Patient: sex F, age 71
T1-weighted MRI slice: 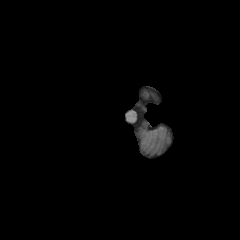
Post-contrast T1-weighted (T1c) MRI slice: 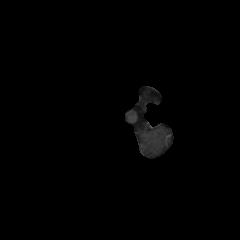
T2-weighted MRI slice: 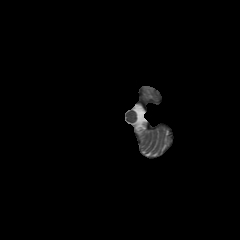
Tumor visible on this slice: no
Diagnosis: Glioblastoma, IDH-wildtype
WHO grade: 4